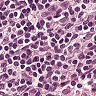
Metastatic tissue present: no